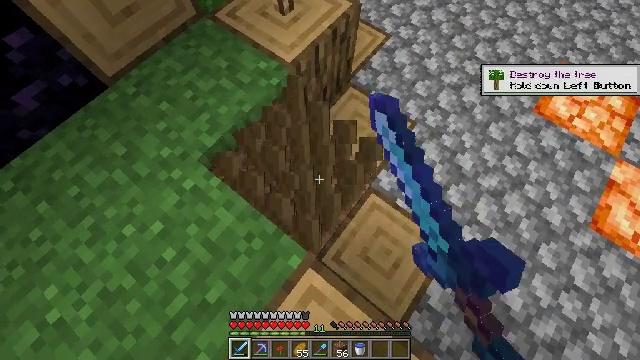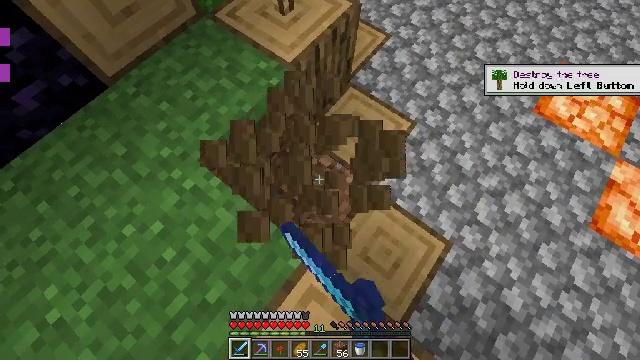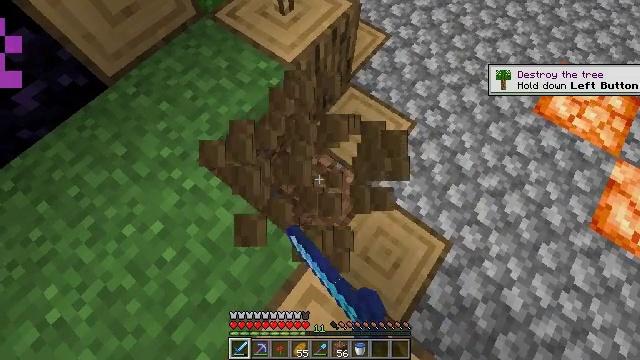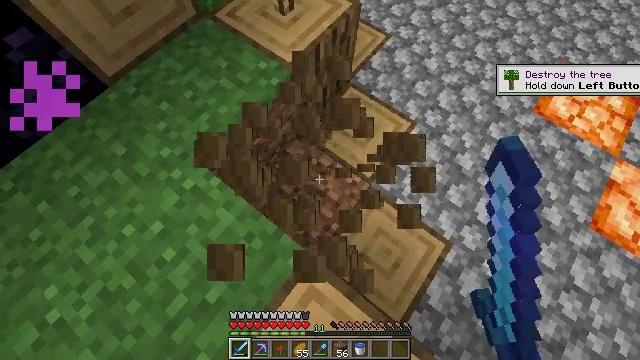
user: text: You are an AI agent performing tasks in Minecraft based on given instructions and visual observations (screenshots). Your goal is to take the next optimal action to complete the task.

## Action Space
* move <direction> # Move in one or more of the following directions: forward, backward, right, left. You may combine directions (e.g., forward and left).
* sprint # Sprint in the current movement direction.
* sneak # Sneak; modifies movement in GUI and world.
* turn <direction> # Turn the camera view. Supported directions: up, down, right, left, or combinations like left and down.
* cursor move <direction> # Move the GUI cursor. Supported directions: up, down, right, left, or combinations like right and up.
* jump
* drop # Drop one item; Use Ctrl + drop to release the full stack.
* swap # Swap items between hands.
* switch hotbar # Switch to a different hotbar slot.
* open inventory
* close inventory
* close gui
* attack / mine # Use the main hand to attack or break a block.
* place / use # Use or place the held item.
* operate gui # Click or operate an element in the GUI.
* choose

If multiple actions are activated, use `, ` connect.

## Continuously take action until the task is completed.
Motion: motion action
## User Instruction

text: Gather oak logs from trees.
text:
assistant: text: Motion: attack / mine
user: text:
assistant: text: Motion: attack / mine
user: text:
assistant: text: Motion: attack / mine
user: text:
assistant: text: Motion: attack / mine